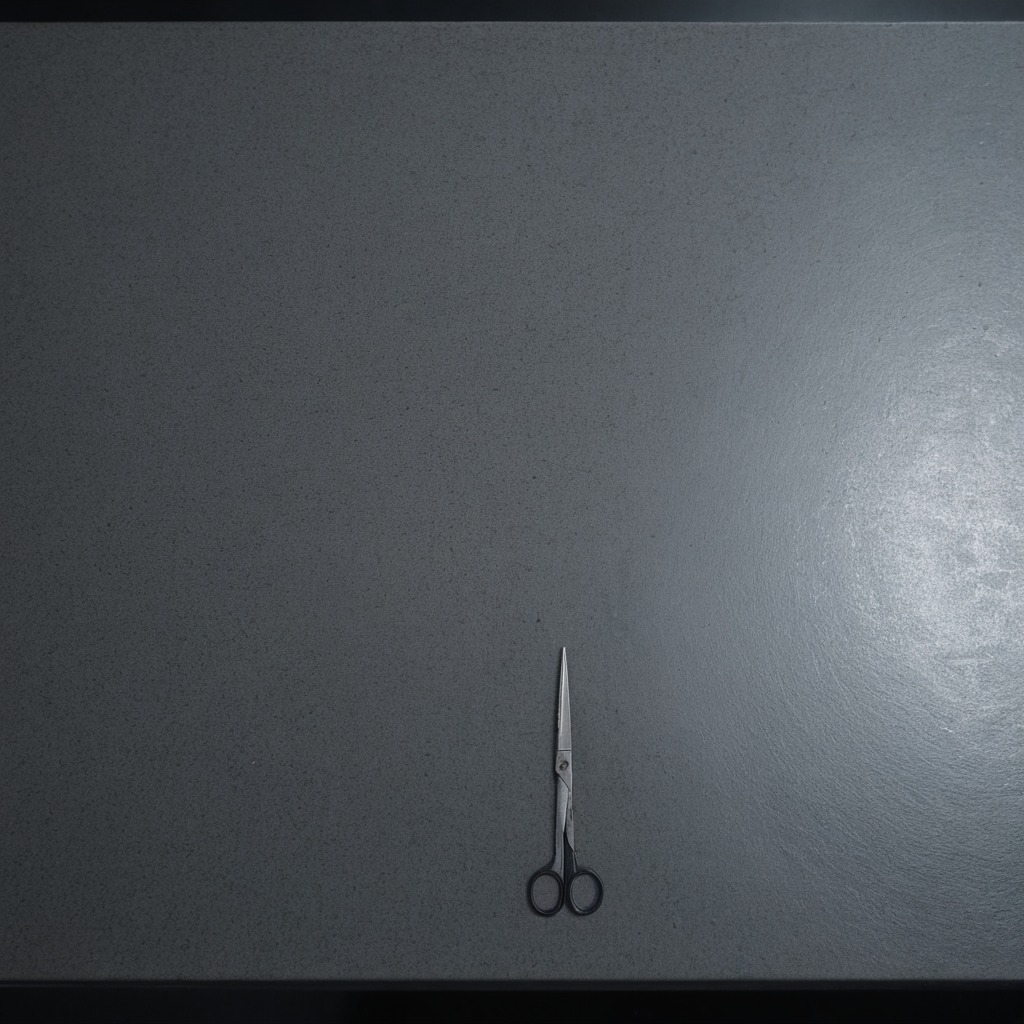
A scissor lies on the clean granite table inside a workshop at night dim ambient light soft shadows worn but